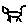
Label: cat